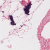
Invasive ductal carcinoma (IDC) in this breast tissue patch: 0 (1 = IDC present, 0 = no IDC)